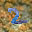
Label: 2